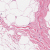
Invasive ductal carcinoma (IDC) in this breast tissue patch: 0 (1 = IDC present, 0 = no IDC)